Field crop: tomato
Growth stage: 1
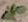
Species: solanum